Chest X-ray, PA view. Patient: 62 years old, sex M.
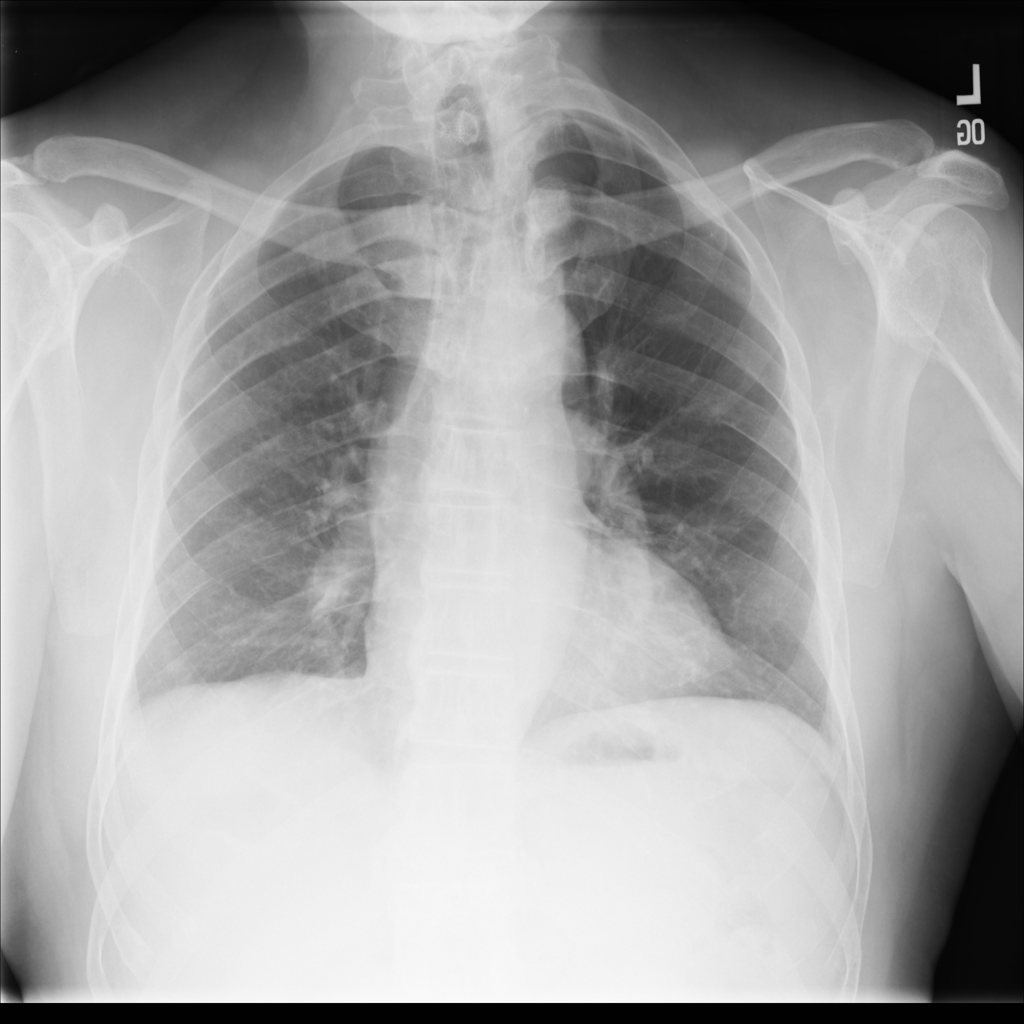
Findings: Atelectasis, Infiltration